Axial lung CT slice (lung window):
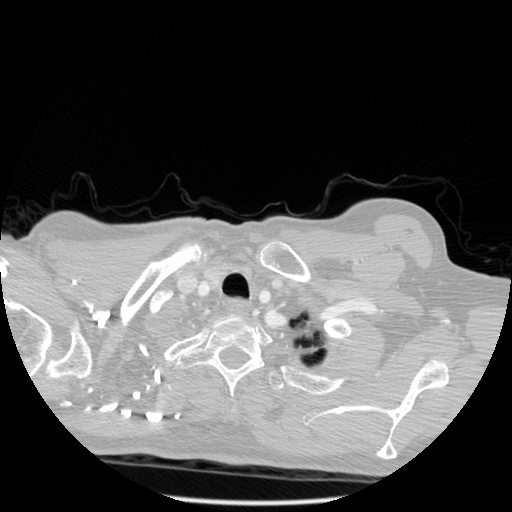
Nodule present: no